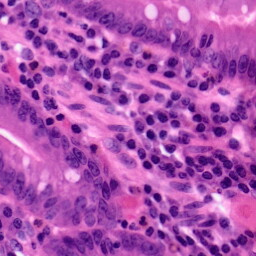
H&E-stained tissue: Pancreatic